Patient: sex F, age 58
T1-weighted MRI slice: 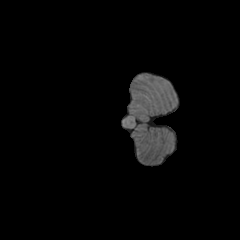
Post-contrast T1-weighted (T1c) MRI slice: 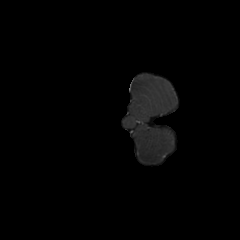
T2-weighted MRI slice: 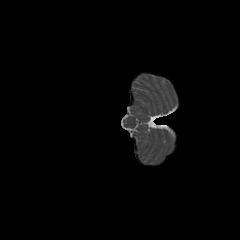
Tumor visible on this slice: no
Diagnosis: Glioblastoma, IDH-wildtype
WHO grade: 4